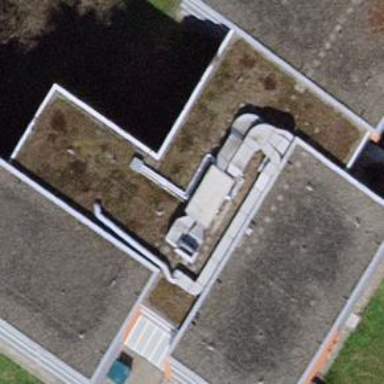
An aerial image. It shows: School building or complex.